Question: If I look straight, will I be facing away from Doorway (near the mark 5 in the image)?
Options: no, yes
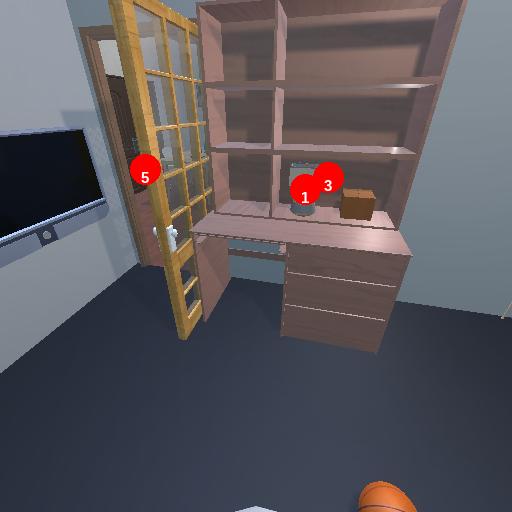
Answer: no